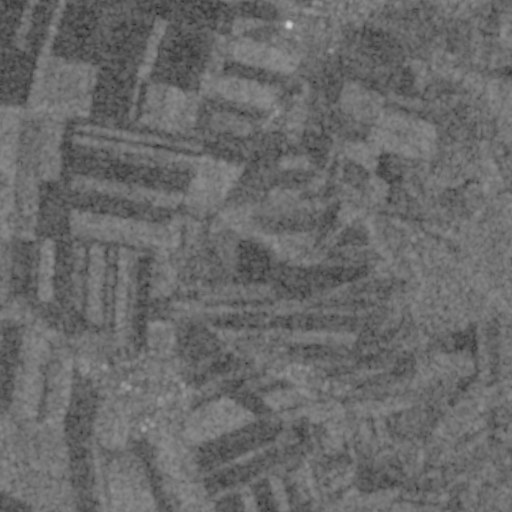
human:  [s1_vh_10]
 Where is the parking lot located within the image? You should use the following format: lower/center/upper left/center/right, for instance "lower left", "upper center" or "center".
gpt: The parking lot is located in the upper center of the image.
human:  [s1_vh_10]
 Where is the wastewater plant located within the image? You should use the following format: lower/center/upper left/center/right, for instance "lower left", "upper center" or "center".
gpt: The wastewater plant is located in the upper center of the image.
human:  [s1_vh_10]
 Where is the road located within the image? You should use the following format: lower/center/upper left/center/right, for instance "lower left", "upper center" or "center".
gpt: There is no road in the image.

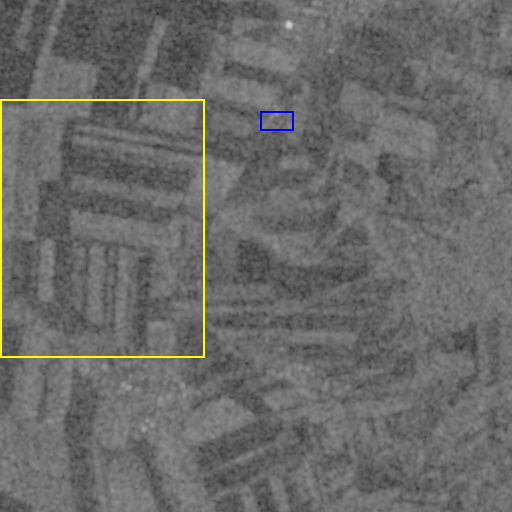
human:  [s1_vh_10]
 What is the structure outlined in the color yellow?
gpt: The structure outlined in yellow is a crop field.
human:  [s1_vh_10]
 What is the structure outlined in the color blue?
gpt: The structure outlined in blue is a wastewater plant.
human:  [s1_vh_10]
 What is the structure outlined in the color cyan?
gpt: There is no cyan outline.